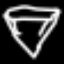
Label: diamond